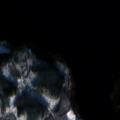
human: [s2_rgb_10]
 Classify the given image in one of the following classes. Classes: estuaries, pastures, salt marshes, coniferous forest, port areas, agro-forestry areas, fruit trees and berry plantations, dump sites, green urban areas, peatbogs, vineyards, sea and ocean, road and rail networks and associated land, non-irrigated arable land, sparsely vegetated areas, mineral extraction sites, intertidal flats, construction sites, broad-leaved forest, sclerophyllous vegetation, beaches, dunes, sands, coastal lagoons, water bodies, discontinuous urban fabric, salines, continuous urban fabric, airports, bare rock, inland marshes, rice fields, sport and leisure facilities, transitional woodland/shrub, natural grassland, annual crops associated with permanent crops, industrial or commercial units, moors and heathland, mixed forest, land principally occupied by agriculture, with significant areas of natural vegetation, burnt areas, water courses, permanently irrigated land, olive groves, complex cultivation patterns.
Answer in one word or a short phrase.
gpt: coniferous forest, mixed forest, water bodies